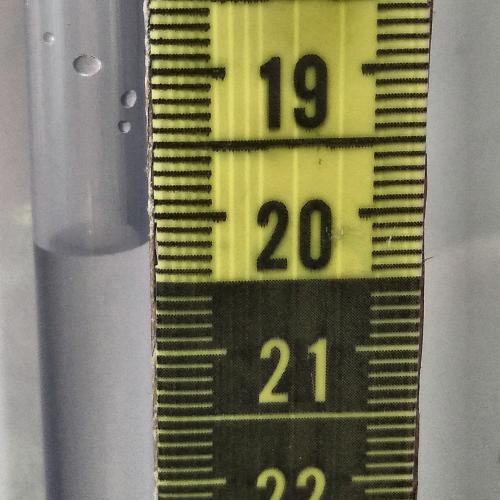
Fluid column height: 20.2 cm